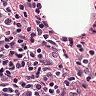
Metastatic tissue present: no